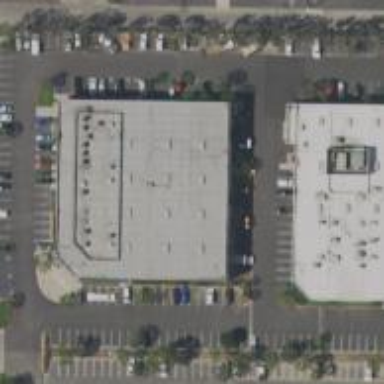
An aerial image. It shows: Commercial building.